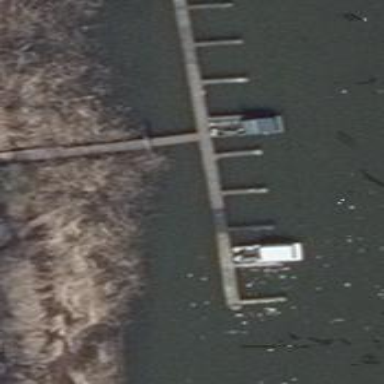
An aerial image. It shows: Man-made pier.